Question: I have two pandas data frames:
'''
Dataframe 1:
Id TOTAL_CLAIM_COST
023248db-5e9c-42f3-a9fd-4133bee82844 129.16
b851d7d4-813a-4be2-97b6-f16a347628c6 50.00
Dataframe 2:
Id CODE
023248db-5e9c-42f3-a9fd-4133bee82844 3
023248db-5e9c-42f3-a9fd-4133bee82844 1
023248db-5e9c-42f3-a9fd-4133bee82844 2
'''
Desired Output:
'''
Dataframe 3:
Id TOTAL_CLAIM_COST CODE_1 CODE_2 CODE_3
023248db-5e9c-42f3-a9fd-4133bee82844 129.16 3 1 2
b851d7d4-813a-4be2-97b6-f16a347628c6 50.0 NaN NaN Nan
'''
How do I achieve this? I have 50K rows in Dataframe 1 and about 10K rows in Dataframe 2.
Secondly, Is there a pythonic way of doing this instead of loops?
========
After playing around, I was able to solve this using for loop. However, it is very ineffective from a performance perspective. Can someone help me know how to replace the for loops in the solution with a pythonic way?
Ineffective solution:
'''
import pandas as pd
data1 = [{'Id': '023248db-5e9c-42f3-a9fd-4133bee82844', 'TOTAL_CLAIM_COST':129.16}, {'Id': 'b851d7d4-813a-4be2-97b6-f16a347628c6', 'TOTAL_CLAIM_COST':50.00}]
df1 = pd.DataFrame(data1)
data2 = [{'Id': '023248db-5e9c-42f3-a9fd-4133bee82844', 'CODE':3}, {'Id': '023248db-5e9c-42f3-a9fd-4133bee82844', 'CODE':1},{'Id': '023248db-5e9c-42f3-a9fd-4133bee82844', 'CODE':2},{'Id': '02eb040d-a1be-4f00-b6cc-eeda3e0b939f', 'CODE':8},{'Id': '02eb040d-a1be-4f00-b6cc-eeda3e0b939f', 'CODE':9}]
df2 = pd.DataFrame(data2)
df2['COUNT'] = df2.groupby('Id')['Id'].transform('count')
num = df2['COUNT'].max()
for i in range(num):
col_name = 'CODE' + '_' + str(i)
df3[col_name] = 0
counter = 0
for index, row in df3.iterrows():
counter = 0
df4 = df2[df2['Id'] == row['Id']]
for index2, row2 in df4.iterrows():
if counter < num:
col_name = '''''' + 'CODE' + '_' + str(counter) + ''''''
df3.at[index,col_name] = row2['CODE']
counter += 1
'''
Output:

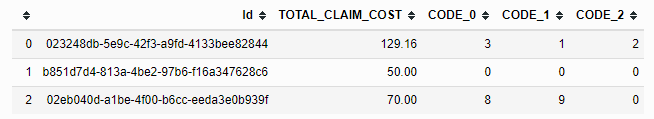
Answer: Here is a link to another thread that has multiple solutions.
<URL>
Here is a solution based on that thread (not sure where you got 70 in your solution).
'''
df=pd.pivot_table(df2,index=['Id'],columns=df2.groupby(['Id']).cumcount().add(1),values=['CODE']).fillna(0)
df.columns=df.columns.map('{0[0]}_{0[1]}'.format)
final_df = pd.concat([df,df1.set_index('Id')],axis=1).fillna(0).reset_index().rename(columns={'index':"Id"})
print(final_df)
Id CODE_1 CODE_2 CODE_3 TOTAL_CLAIM_COST
0 023248db-5e9c-42f3-a9fd-4133bee82844 3.0 1.0 2.0 129.16
1 02eb040d-a1be-4f00-b6cc-eeda3e0b939f 8.0 9.0 0.0 0.00
2 b851d7d4-813a-4be2-97b6-f16a347628c6 0.0 0.0 0.0 50.00
'''